Field crop: maize
Growth stage: 1
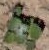
Species: chenopodium